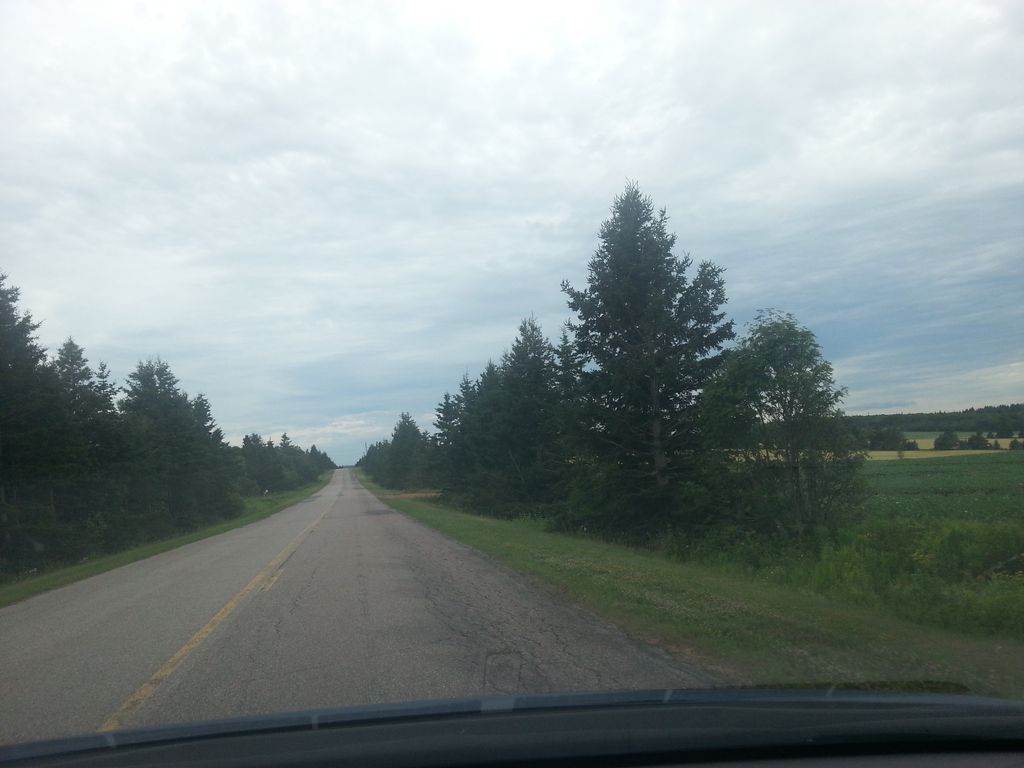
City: charlottetown